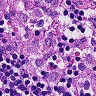
Metastatic tissue present: no